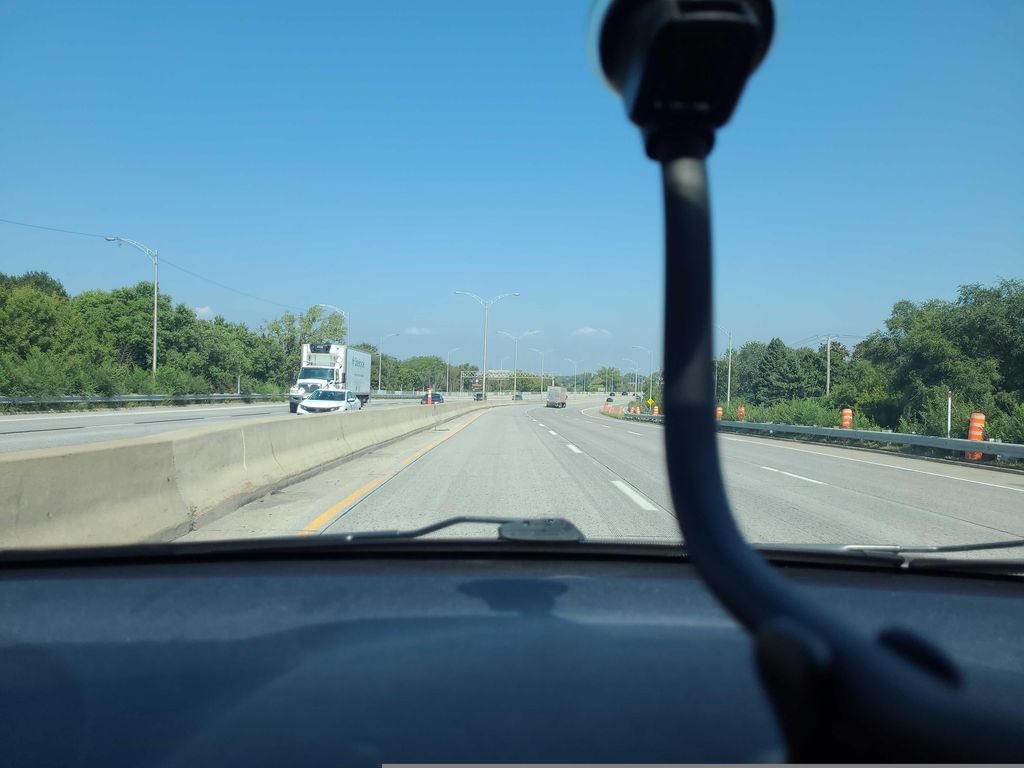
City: montreal